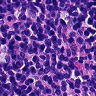
Metastatic tissue present: no